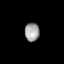
Tissue: lung
Cell type: Others
Senescence score: 0.2193
Nuclear area (px): 268
Mean DAPI intensity: 156.325